Field crop: maize
Growth stage: 2
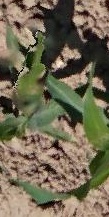
Species: maize